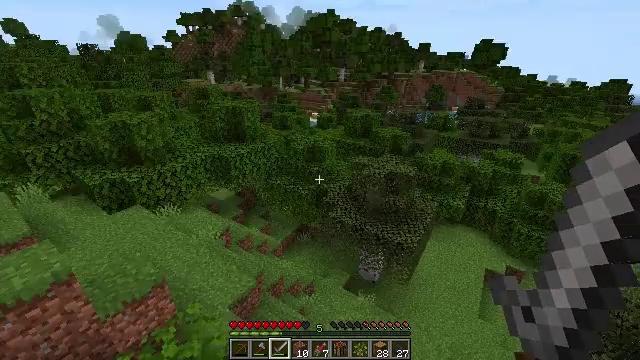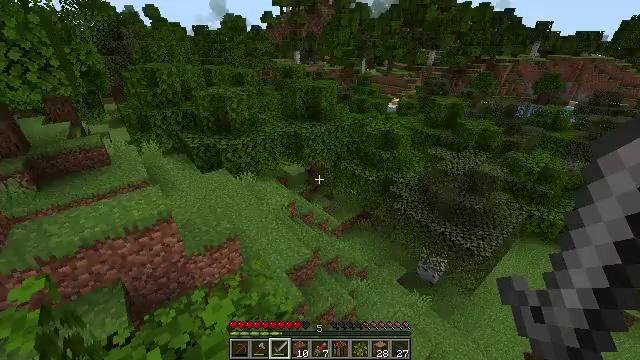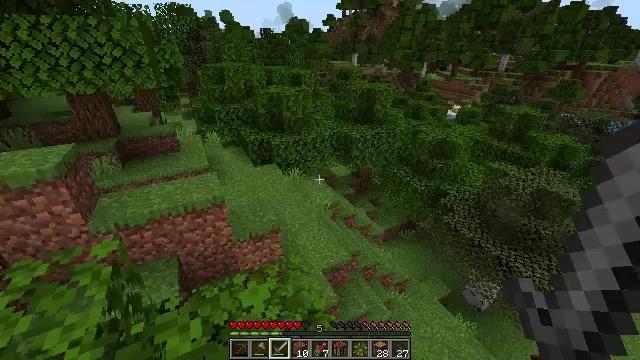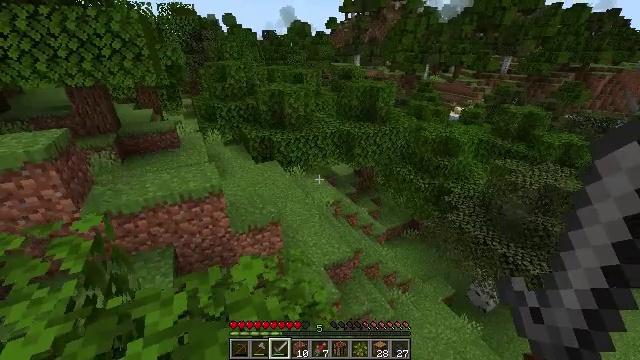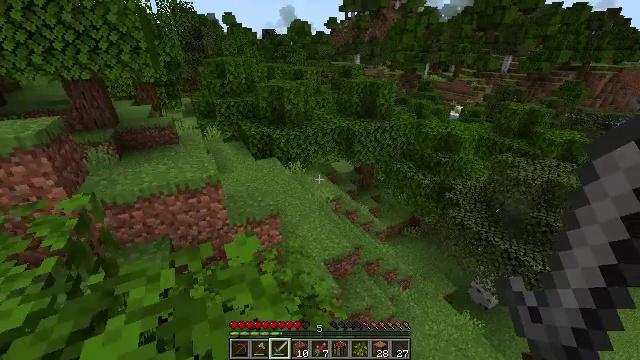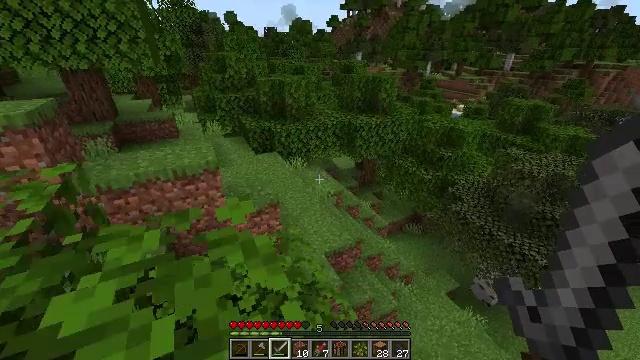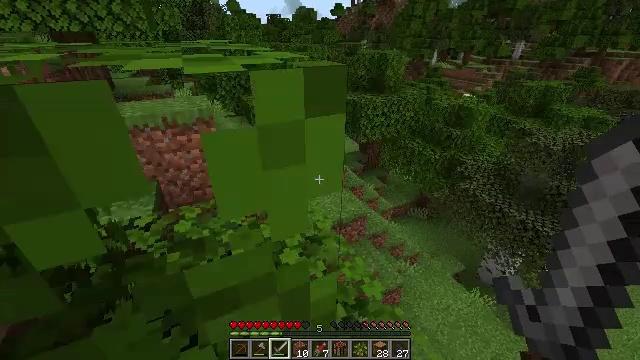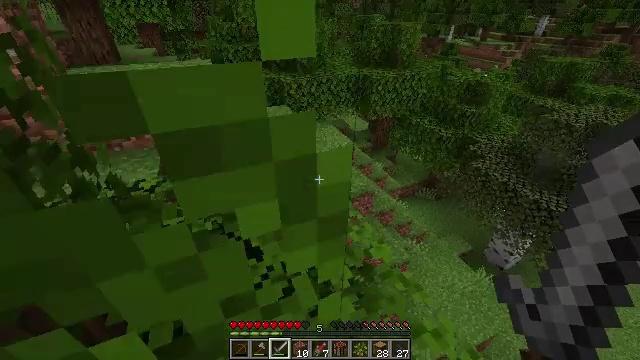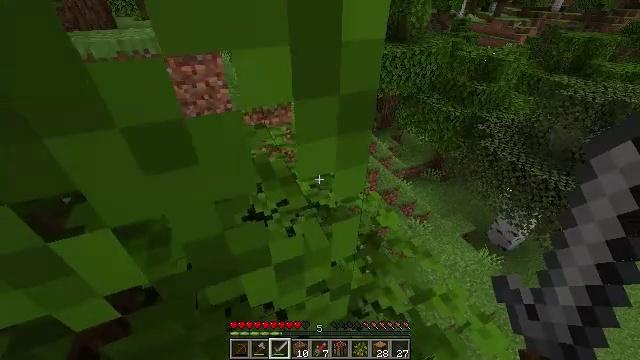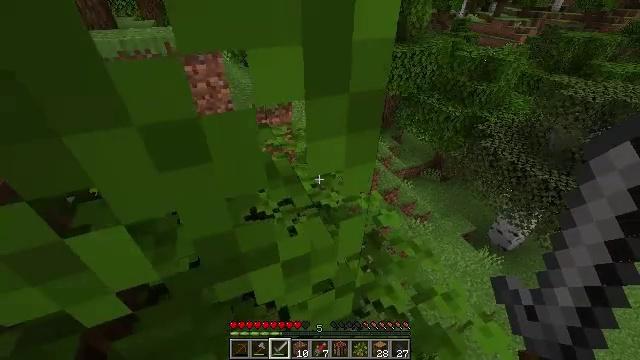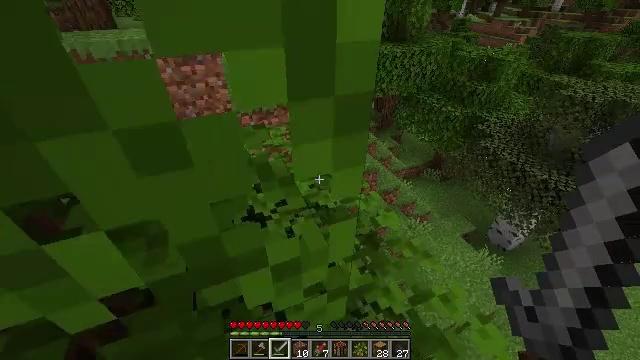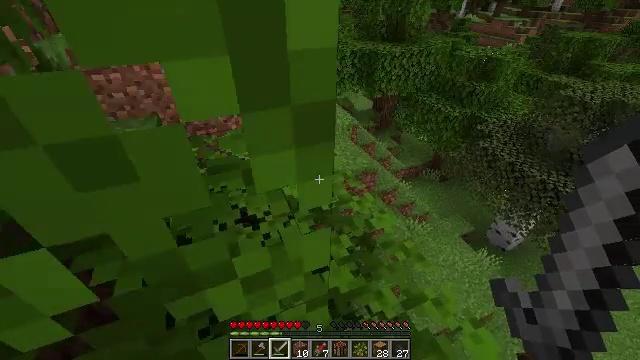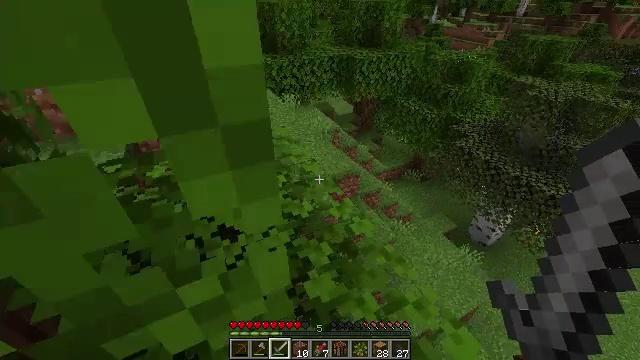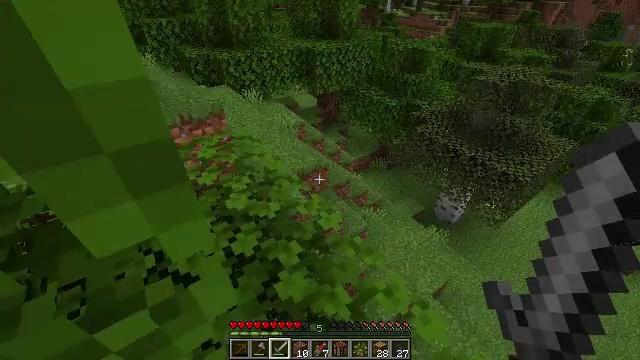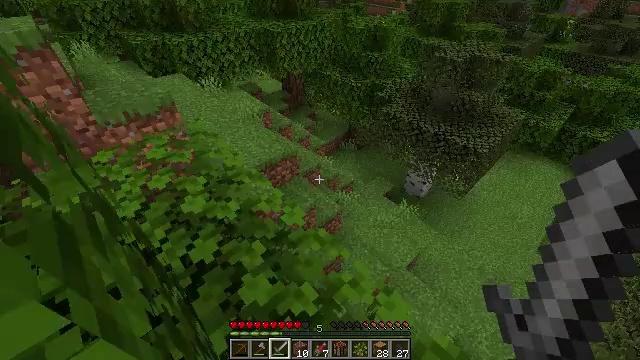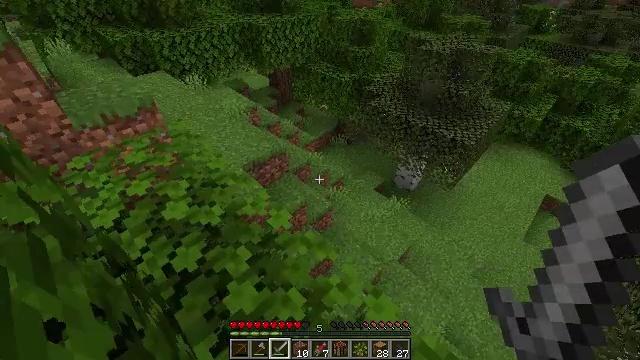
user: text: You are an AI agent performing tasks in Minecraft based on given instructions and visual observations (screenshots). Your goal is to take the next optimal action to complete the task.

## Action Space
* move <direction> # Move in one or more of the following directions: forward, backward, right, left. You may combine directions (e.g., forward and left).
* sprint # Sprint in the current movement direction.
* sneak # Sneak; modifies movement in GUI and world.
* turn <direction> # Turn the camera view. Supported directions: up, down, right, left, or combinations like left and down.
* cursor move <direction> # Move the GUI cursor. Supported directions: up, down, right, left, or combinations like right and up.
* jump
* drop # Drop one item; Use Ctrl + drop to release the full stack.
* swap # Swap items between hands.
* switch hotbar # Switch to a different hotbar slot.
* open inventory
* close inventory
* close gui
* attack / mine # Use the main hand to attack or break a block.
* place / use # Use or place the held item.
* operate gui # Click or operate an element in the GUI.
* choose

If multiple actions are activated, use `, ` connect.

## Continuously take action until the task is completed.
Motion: motion action
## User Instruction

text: Mine the poppy flower.
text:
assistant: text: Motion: turn left and down
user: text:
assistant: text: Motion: move forward, turn left
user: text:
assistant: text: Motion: move forward
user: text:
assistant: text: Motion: move forward and move left
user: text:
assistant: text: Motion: move forward and move left
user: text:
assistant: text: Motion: move forward and move left, turn down
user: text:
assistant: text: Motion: move forward and move left, turn left and down
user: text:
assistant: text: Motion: move forward and move left, turn down
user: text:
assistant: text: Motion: move forward
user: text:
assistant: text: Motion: move forward
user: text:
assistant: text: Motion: move forward
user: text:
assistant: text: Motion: move forward, turn right and up
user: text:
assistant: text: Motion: move forward, turn right and down
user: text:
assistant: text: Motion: move forward, turn right and down
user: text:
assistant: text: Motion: move forward, turn right and down
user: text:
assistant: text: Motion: move forward, turn right and down
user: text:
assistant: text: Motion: move forward, turn right
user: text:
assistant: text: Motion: move forward
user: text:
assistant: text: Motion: move forward
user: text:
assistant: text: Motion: move forward and move left
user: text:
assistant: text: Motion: move forward and move left
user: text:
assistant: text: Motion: move forward and move left
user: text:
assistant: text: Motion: move forward and move left
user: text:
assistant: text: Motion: move forward and move left
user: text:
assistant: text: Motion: move forward and move left
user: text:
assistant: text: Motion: move forward and move left, turn right
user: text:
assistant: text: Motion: move forward, turn right
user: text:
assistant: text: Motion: move forward, turn right and up
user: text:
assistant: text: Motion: move forward, turn right
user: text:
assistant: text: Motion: move forward